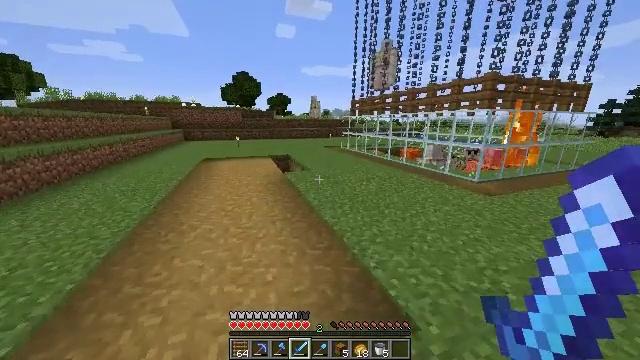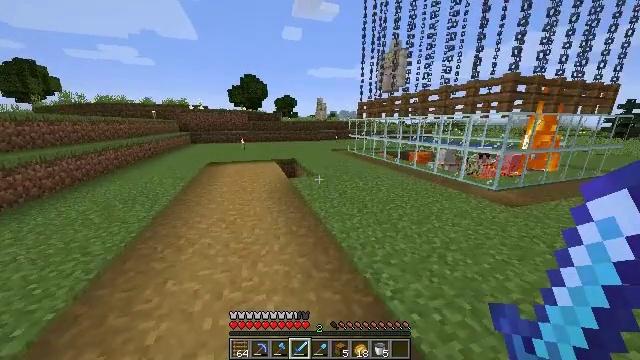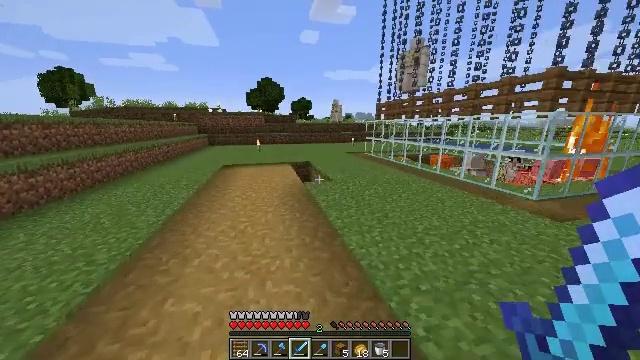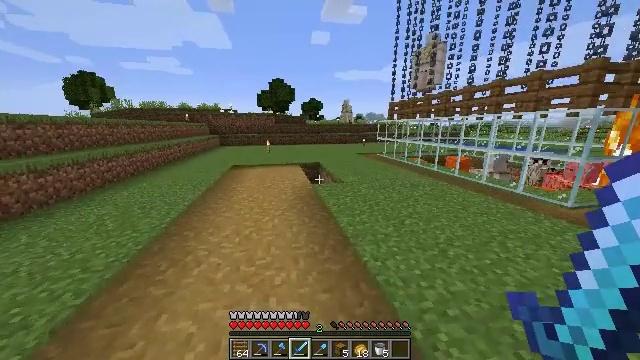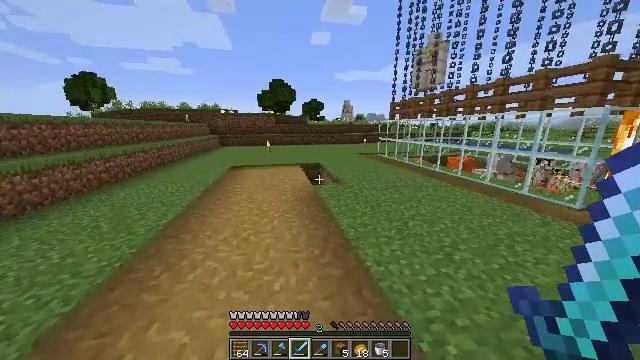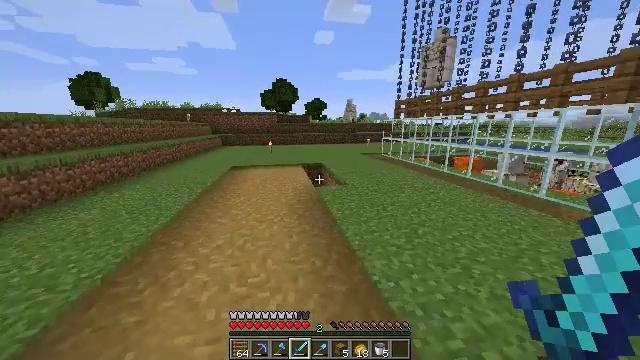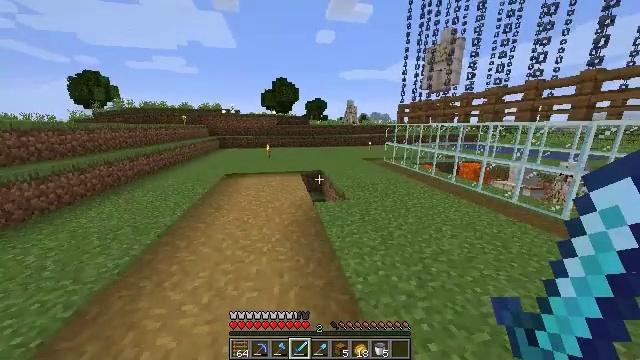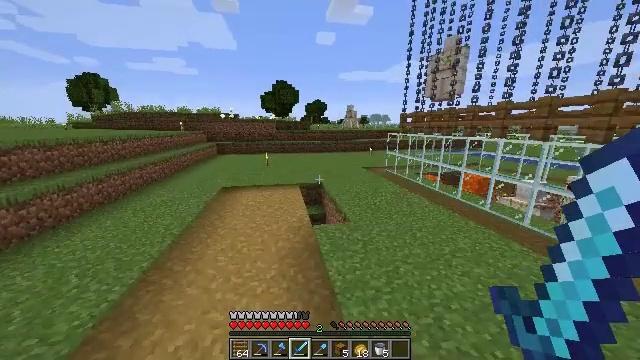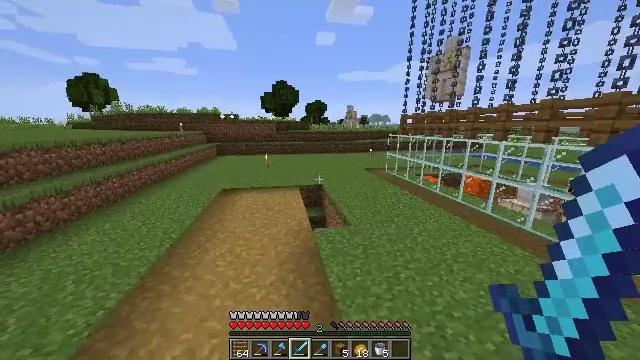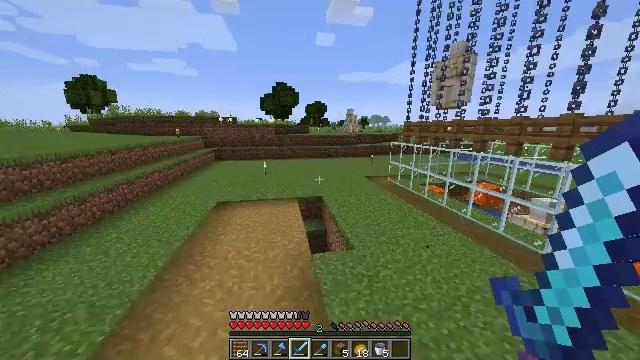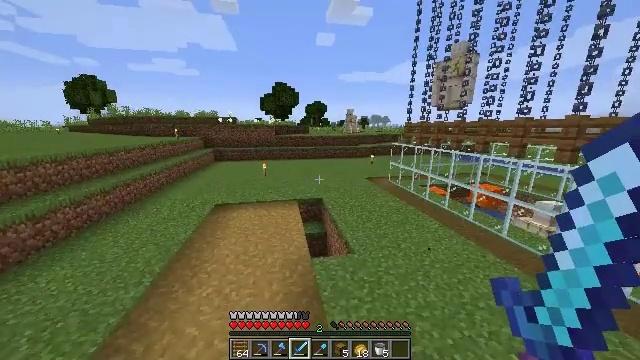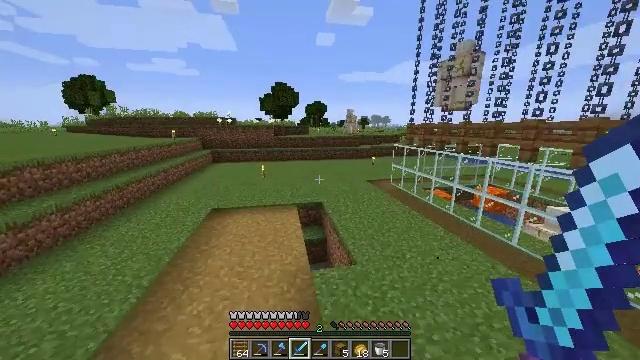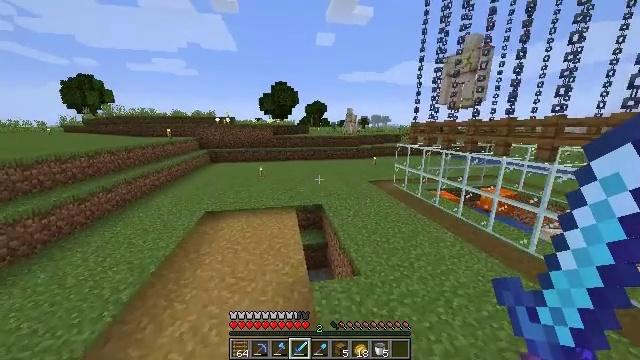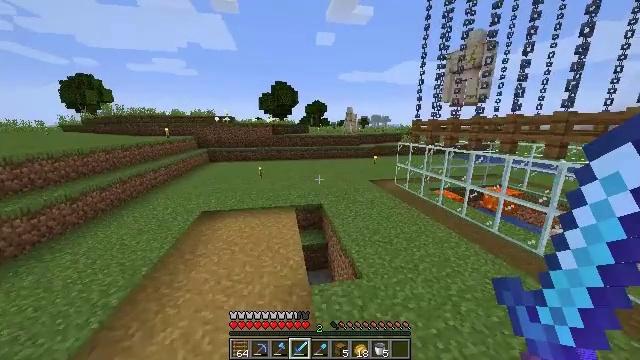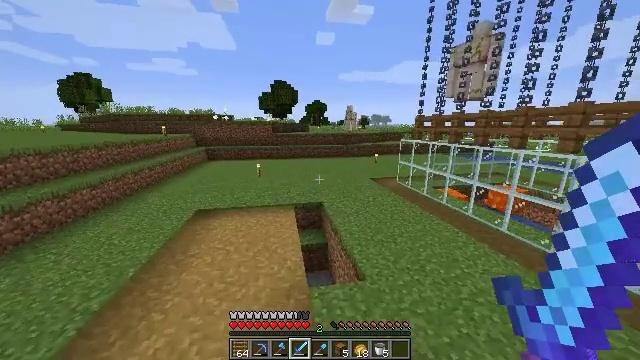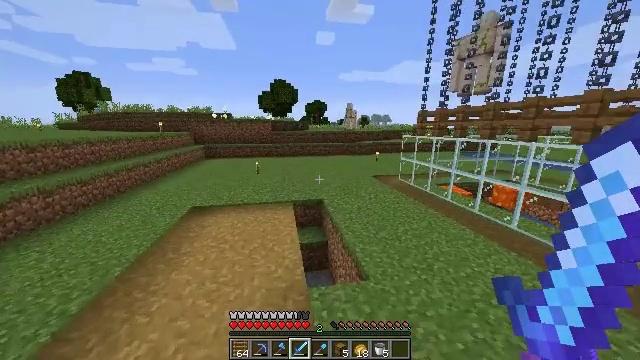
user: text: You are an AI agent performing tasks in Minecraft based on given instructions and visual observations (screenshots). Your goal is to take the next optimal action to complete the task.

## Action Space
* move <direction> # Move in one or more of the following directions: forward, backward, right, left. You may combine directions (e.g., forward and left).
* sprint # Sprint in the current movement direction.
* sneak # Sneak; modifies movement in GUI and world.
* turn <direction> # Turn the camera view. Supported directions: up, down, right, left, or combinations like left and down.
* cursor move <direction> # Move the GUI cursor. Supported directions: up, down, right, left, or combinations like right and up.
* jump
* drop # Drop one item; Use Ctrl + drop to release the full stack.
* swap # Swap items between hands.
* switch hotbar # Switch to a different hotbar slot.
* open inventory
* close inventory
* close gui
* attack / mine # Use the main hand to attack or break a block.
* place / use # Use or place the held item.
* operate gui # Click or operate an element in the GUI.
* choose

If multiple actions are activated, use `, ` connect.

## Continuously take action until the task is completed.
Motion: motion action
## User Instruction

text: Destroy the glass.
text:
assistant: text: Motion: move forward, turn left
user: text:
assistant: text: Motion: move forward, turn left
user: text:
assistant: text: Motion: move forward, turn left
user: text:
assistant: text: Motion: move forward
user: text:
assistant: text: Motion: move forward
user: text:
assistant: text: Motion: move forward, jump
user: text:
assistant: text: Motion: move forward, jump
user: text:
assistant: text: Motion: move forward, jump
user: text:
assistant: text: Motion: move forward, jump
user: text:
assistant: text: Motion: move forward, jump
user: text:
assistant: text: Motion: move forward, jump
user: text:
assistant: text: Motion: move forward, jump
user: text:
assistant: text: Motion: move forward, jump
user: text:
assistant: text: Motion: move forward, jump
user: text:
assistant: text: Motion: move forward, jump
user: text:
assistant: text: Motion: move forward and move left, jump
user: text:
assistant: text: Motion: move forward and move left, jump
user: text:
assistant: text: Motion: move forward and move left, jump
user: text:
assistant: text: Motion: move forward and move left, jump
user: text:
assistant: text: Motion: move forward and move left, jump
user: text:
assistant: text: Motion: move forward and move left, jump
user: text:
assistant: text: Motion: move forward and move left, turn right
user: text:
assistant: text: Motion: move left, turn right
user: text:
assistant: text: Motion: move left, turn right and up
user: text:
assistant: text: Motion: move left, turn right and up
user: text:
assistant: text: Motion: move left, turn right and up
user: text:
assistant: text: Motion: move left, turn right and up
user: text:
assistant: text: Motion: move left, turn right and up
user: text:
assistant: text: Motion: move left, turn right and up
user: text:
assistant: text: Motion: move left, turn right